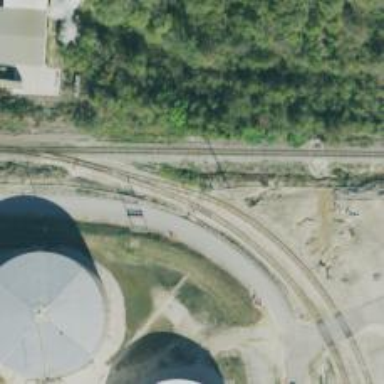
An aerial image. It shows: Rail spur service.